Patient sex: M
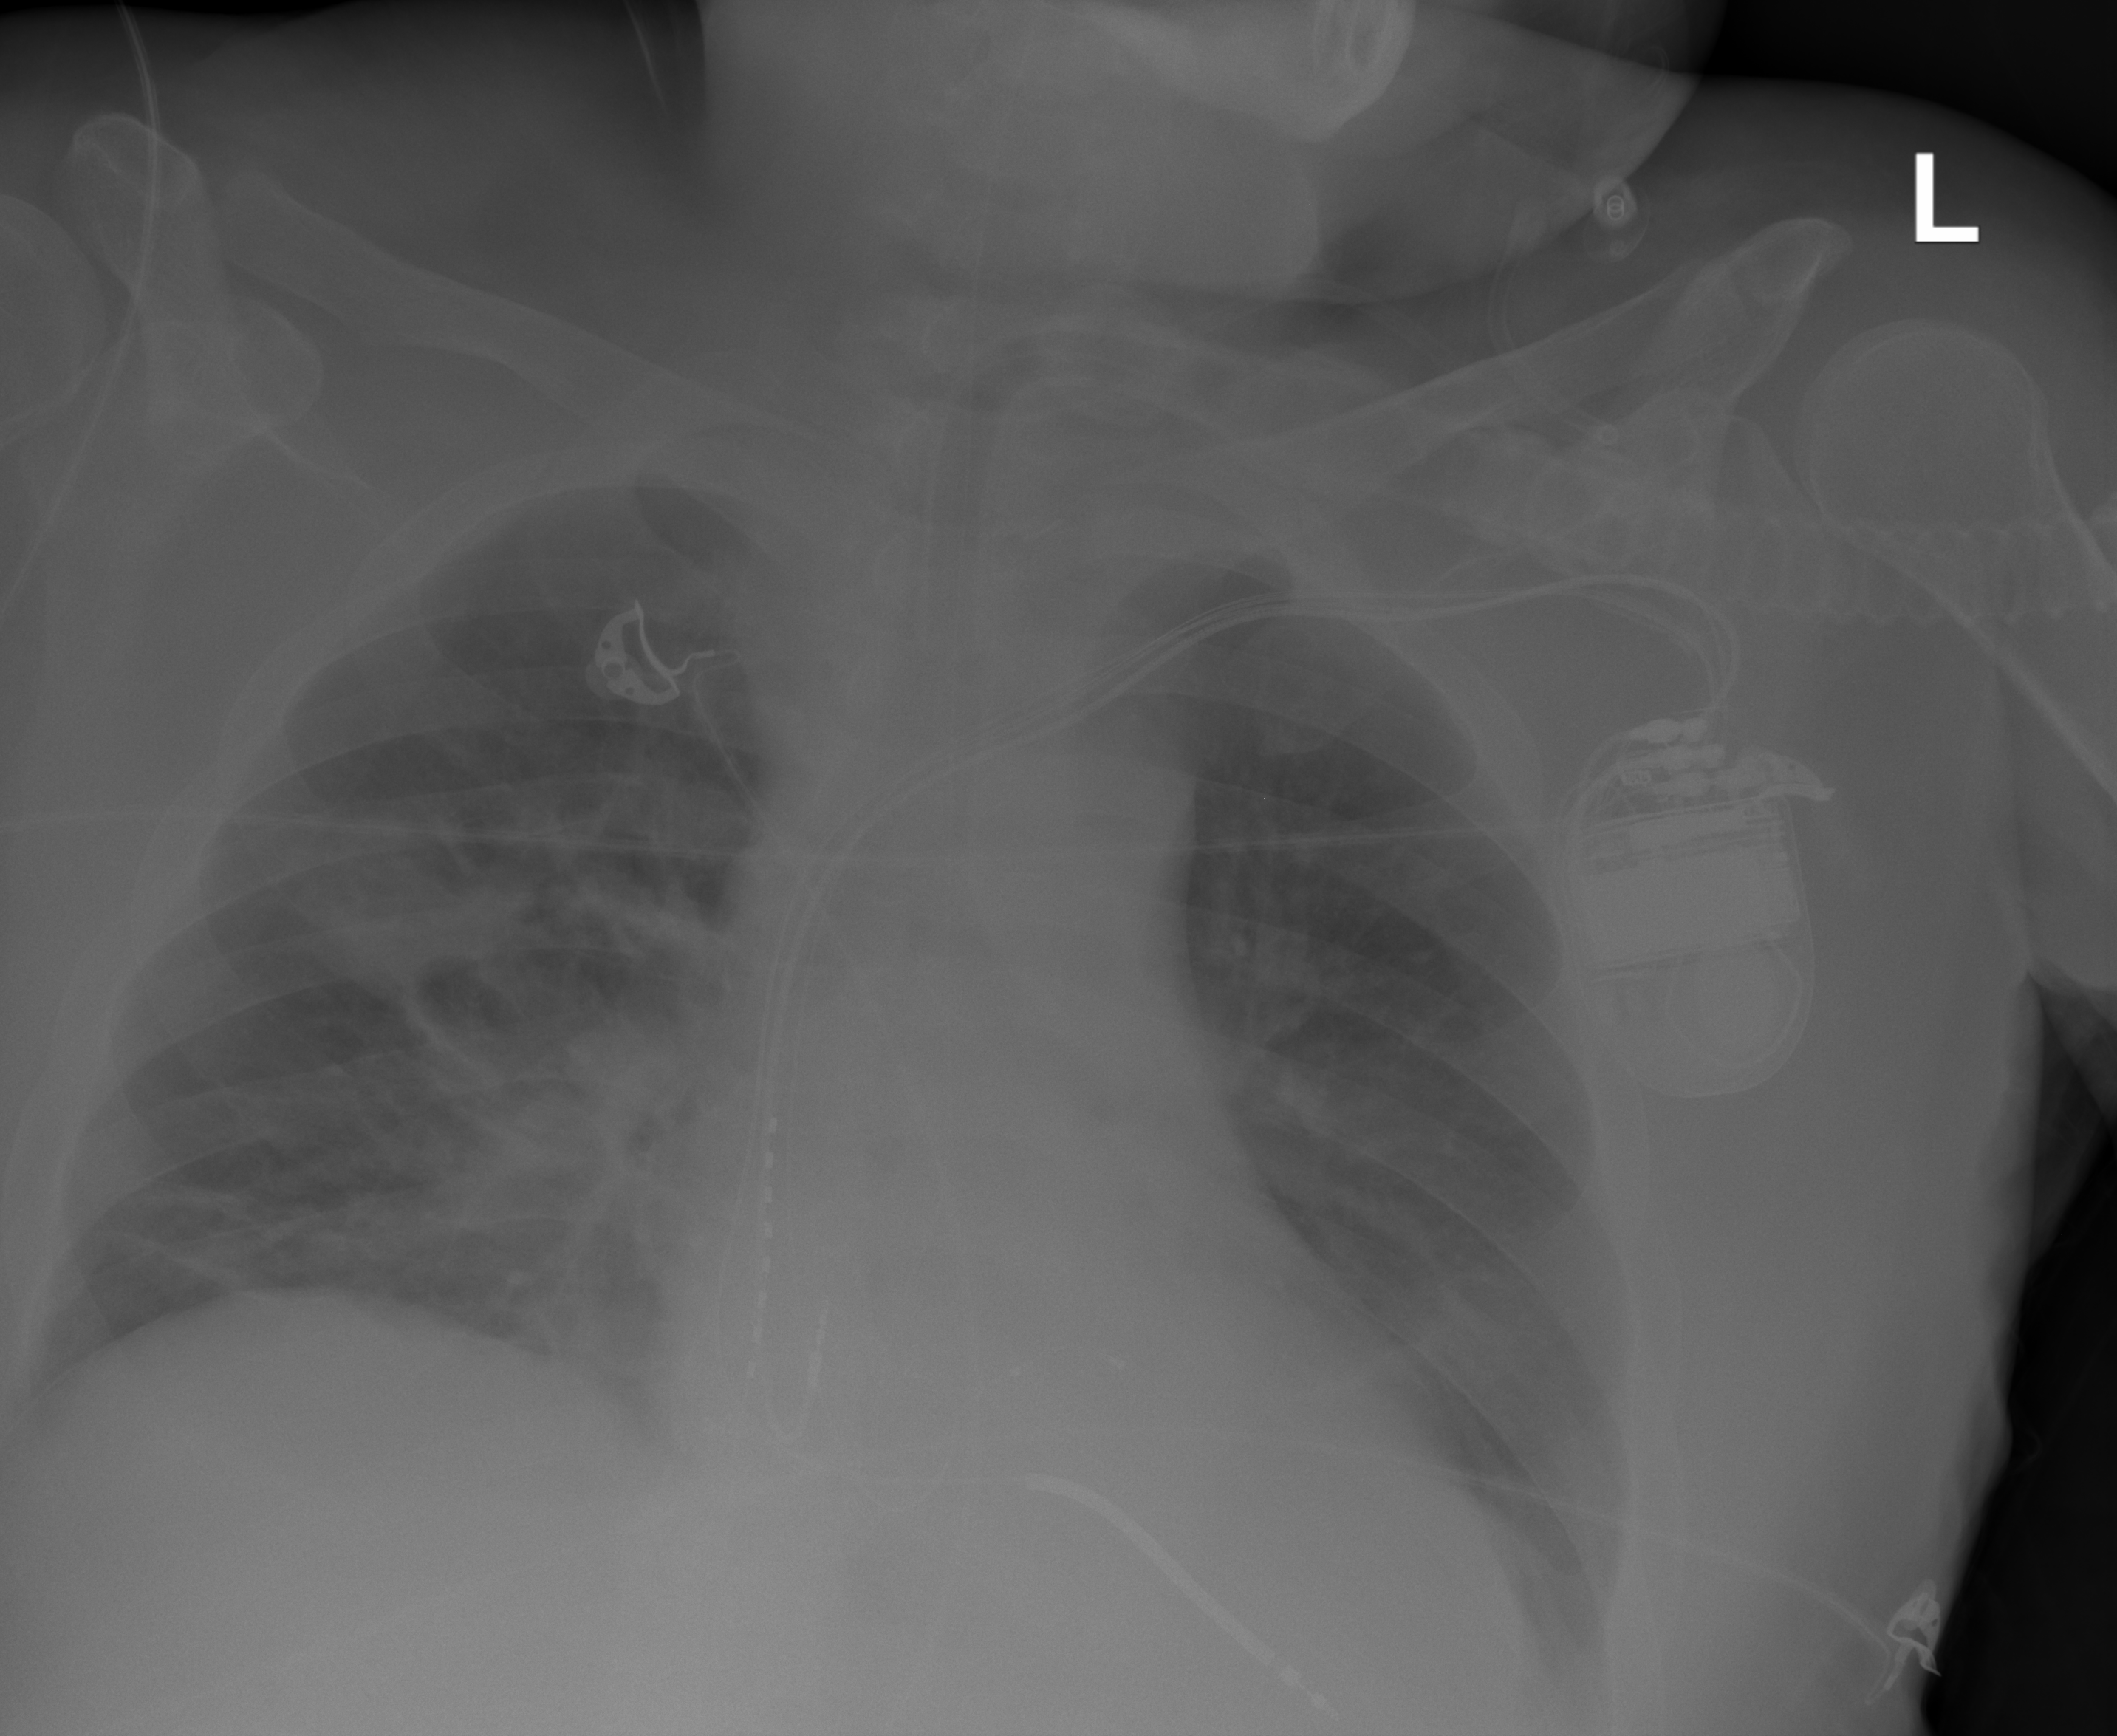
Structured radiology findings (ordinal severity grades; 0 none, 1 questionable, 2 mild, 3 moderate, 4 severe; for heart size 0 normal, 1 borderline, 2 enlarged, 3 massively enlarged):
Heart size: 0
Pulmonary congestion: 2
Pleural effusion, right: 0
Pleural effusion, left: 2
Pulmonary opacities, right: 2
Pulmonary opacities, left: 0
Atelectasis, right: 2
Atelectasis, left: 2